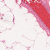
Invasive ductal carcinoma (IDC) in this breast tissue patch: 0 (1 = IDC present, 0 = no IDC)